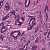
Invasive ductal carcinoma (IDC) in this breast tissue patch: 0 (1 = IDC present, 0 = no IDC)